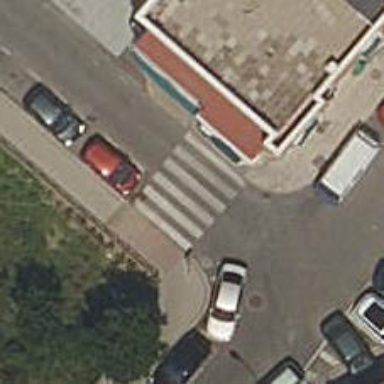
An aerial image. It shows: Zebra crossing on the road.